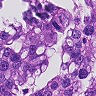
Metastatic tissue present: yes